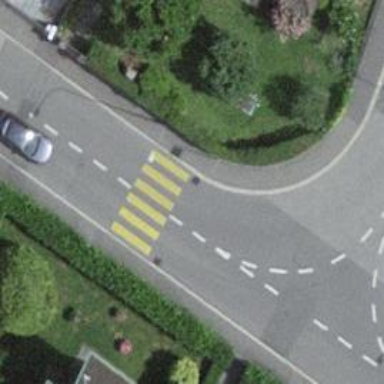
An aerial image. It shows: Zebra crossing on the road.